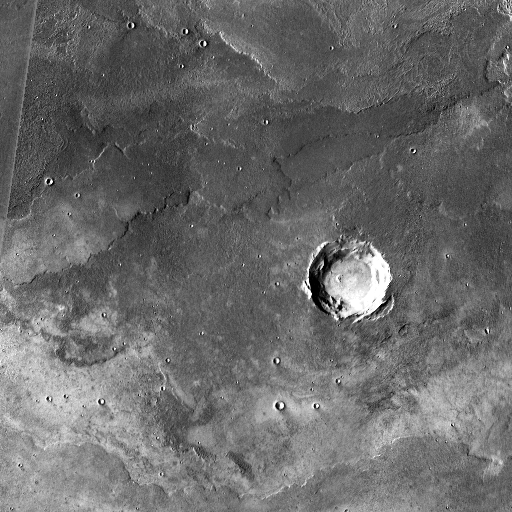
Crater classes present: Background, Other